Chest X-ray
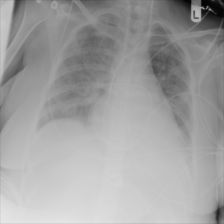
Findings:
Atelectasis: negative
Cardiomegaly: negative
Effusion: negative
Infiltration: positive
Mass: negative
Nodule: negative
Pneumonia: negative
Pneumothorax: negative
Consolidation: negative
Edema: negative
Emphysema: negative
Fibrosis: negative
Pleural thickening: negative
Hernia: negative